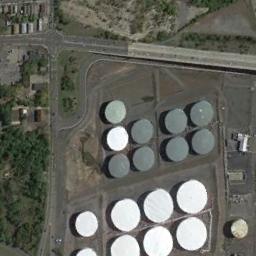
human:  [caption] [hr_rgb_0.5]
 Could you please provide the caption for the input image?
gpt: There are several neatly arranged large oil storage tanks in the factory, And there are large lawns in the factory .

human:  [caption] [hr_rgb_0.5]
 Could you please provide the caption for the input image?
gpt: There are two rows of storage tanks on each open lot .

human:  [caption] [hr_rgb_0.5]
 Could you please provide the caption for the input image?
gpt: There are many white and black storage tanks on the bare land next to the grass .

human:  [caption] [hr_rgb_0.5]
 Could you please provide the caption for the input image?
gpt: There are many trees beside the storage tanks .

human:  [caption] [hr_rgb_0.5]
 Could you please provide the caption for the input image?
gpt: There are some green storage tanks and white ones .